Question: I'm fairly new to Scene Builder and JavaFXML. When I added a Label to my Anchor Pane, I couldn't change the Font of the Text and it's colour. Both the options have been greyed out and there's this CSS heading next to it.
How can I not disable those options? This is the same case for the buttons too.

FXML file:
'''
<?xml version="1.0" encoding="UTF-8"?>
<?import com.jfoenix.controls.JFXButton?>
<?import javafx.scene.control.Label?>
<?import javafx.scene.layout.AnchorPane?>
<?import javafx.scene.layout.VBox?>
<VBox maxHeight="-Infinity" maxWidth="-Infinity" minHeight="-Infinity" minWidth="-Infinity" prefHeight="672.0" prefWidth="176.0" xmlns="http://javafx.com/javafx/8.0.141" xmlns:fx="http://javafx.com/fxml/1">
<children>
<AnchorPane prefHeight="188.0" prefWidth="176.0" style="-fx-background-color: #1c94d900;">
<children>
<Label fx:id="StudentUSN" layoutX="15.0" layoutY="145.0" prefHeight="24.0" prefWidth="146.0" />
</children>
</AnchorPane>
<VBox prefHeight="464.0" prefWidth="176.0">
<children>
<JFXButton fx:id="b1" prefHeight="44.0" prefWidth="176.0" style="-fx-background-color: #1156cf;" text="Attendance" />
<JFXButton fx:id="b2" disable="true" prefHeight="44.0" prefWidth="176.0" style="-fx-background-color: #1156cf;" text="Clubs" />
<JFXButton fx:id="b3" disable="true" prefHeight="48.0" prefWidth="176.0" style="-fx-background-color: #1156cf;" text="Results" />
<JFXButton fx:id="b4" disable="true" prefHeight="48.0" prefWidth="176.0" style="-fx-background-color: #1156cf;" text="Feedback" />
</children>
</VBox>
</children>
</VBox>
'''
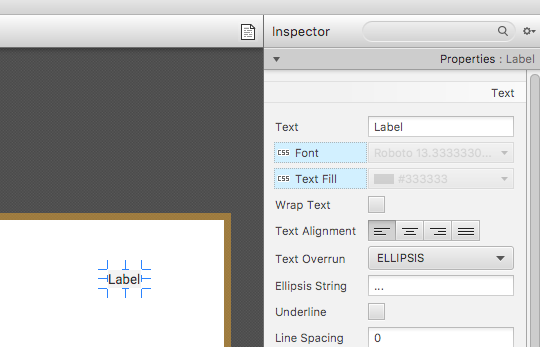
Answer: Given the simple test:
'''
<?xml version="1.0" encoding="UTF-8"?>
<?import javafx.scene.control.Label?>
<?import javafx.scene.layout.AnchorPane?>
<AnchorPane id="AnchorPane" prefHeight="400.0" prefWidth="600.0" xmlns:fx="http://javafx.com/fxml/1" xmlns="http://javafx.com/javafx/8">
<children>
<Label layoutX="448.0" layoutY="49.0" text="Label" />
</children>
</AnchorPane>
'''
and a separated css file:
'''
.label {
-fx-font-family: Roboto;
-fx-text-fill: grey;
}
'''

Without bundling a CSS file in the FXML file, you can add it to Scene Builder, so it will apply the styling to the preview.
This can be done from 'Preview->Scene Style Sheets->Add a Style Sheet...'.

Once the style sheet is applied, some settings can be locked, meaning that the value is already set in the css file.

Scene Builder has an internal preferences system that keeps track of different settings for the recent FXML files used.
For each file it saves:
- - - - - -
This means that if you close Scene Builder, and you come back a few days later, when opening the same FXML file, all those preferences will be restored and applied.
In the case posted by the OP, for some unknown reasons, the css file was removed, but the lock was still applied.
So the quick fix in this case is just editing the preferences file, and removing the document entry. All its settings will be lost, but there is nothing really important there.
On Mac, the file can be found here:
'''
/Users/<user>/Library/Preferences/com.oracle.javafx.plist
'''
and it can be edited with Xcode.

On Windows, the preferences can be found at this key in the registry:
'''
HKEY_CURRENT_USER\Software\JavaSoft\Prefs\com\oracle\javafx
'''
and it can be edited with Regedit.
On Linux (possibly)
'''
${user.home}/.java/.userPrefs/...
'''